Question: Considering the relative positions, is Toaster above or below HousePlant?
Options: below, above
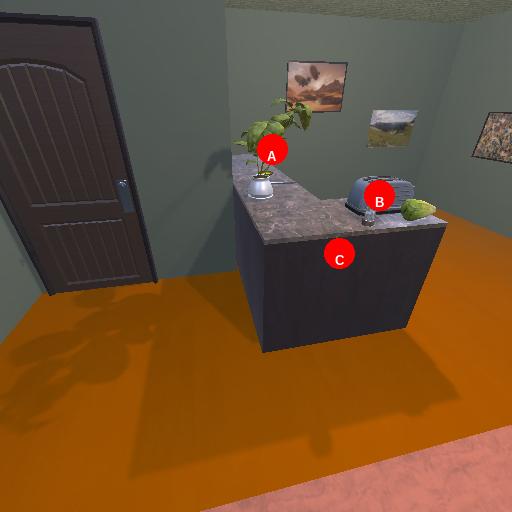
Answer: below